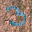
Label: 3